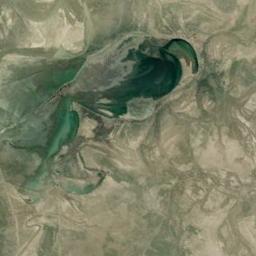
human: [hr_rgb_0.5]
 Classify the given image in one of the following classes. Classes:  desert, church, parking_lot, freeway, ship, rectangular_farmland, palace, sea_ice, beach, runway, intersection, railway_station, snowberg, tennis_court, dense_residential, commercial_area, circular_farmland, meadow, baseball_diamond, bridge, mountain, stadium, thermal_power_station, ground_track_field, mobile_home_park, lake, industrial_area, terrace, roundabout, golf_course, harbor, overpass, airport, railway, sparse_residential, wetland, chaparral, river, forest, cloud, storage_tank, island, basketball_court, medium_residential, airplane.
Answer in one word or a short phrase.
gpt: lake